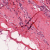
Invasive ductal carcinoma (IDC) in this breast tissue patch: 0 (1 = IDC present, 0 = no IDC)